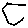
Label: hexagon